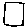
Label: square